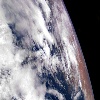
Label: cloud